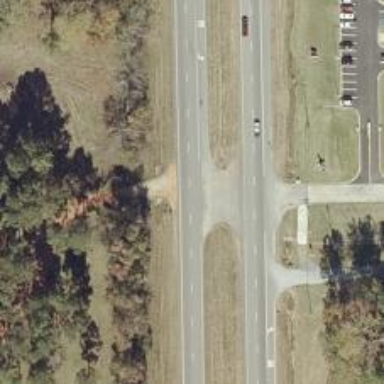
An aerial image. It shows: Trunk link highway.